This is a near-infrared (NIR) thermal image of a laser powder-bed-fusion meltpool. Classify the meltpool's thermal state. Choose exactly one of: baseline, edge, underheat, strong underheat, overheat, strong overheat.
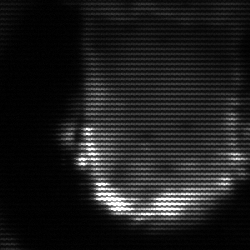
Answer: baseline